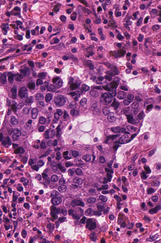
Tumor epithelial tissue: yes
Tumor-associated stroma tissue: yes
Normal tissue: no